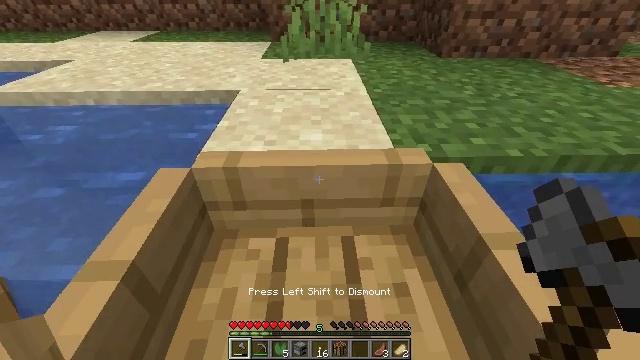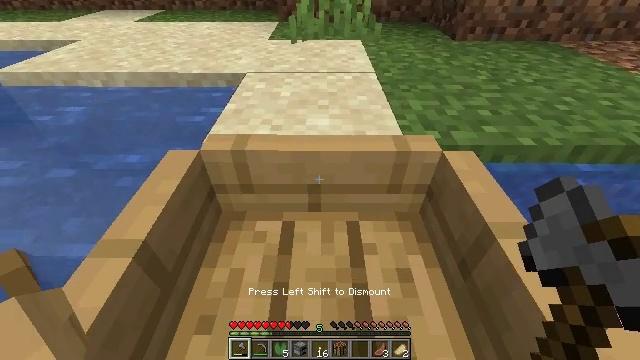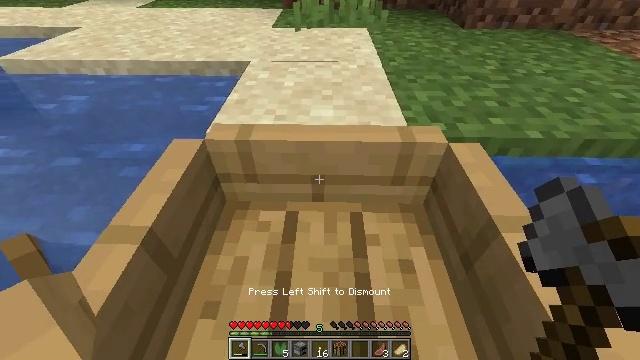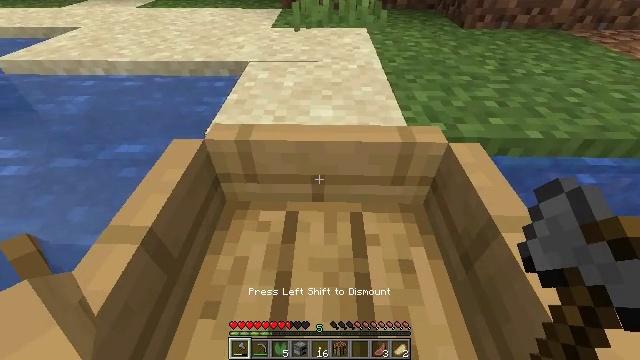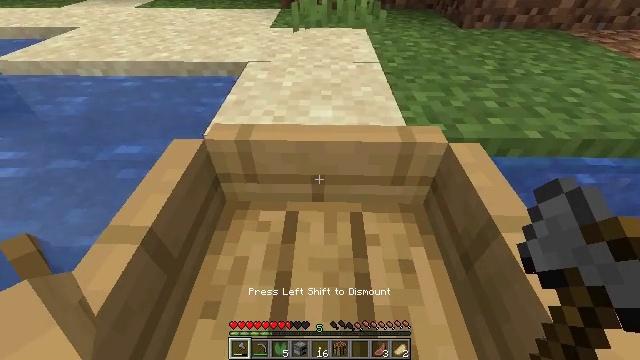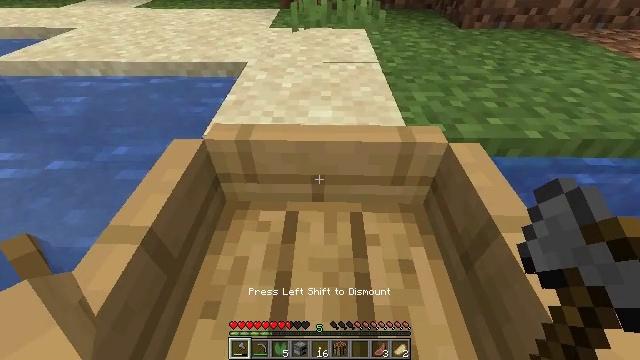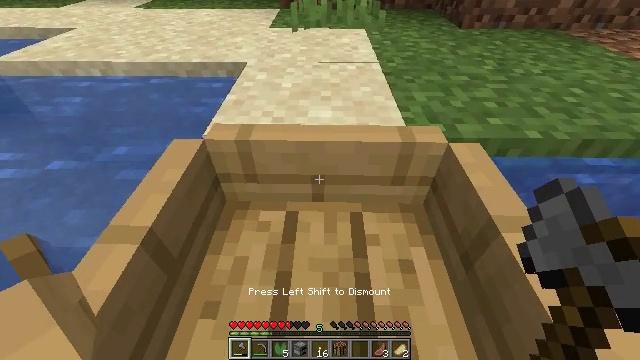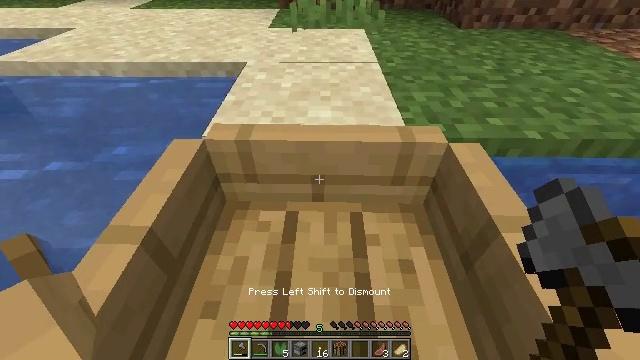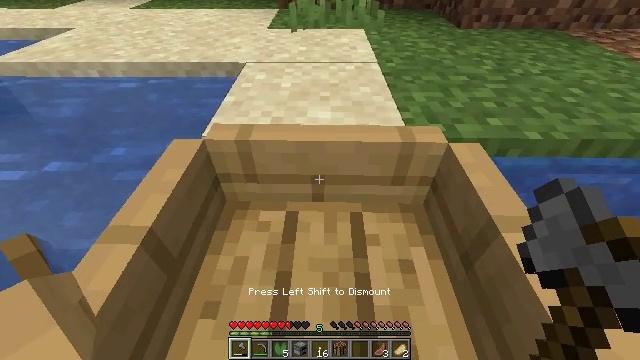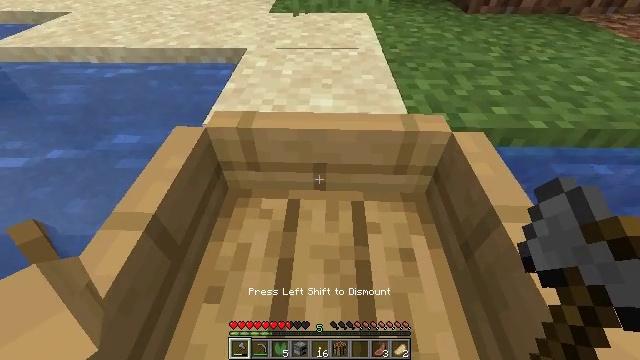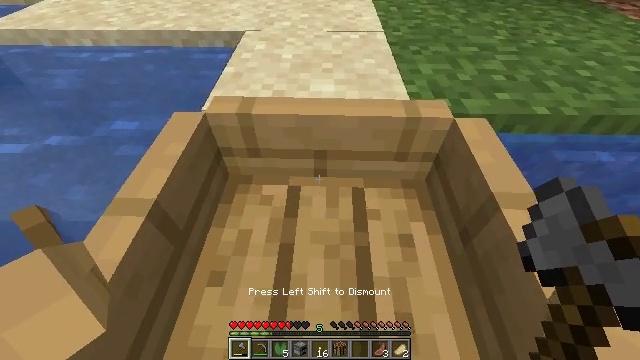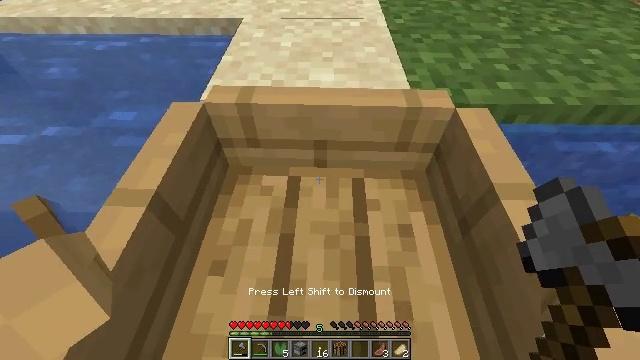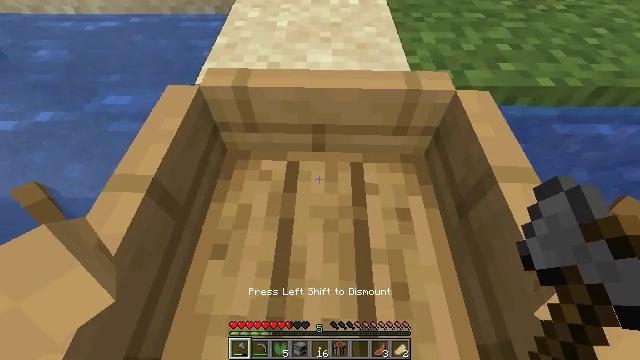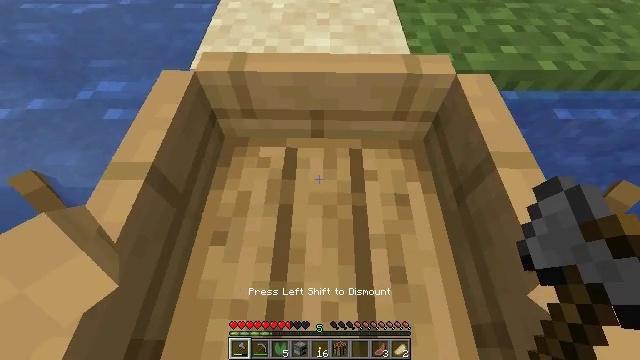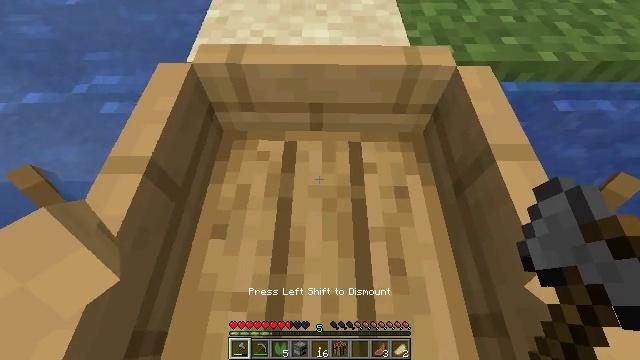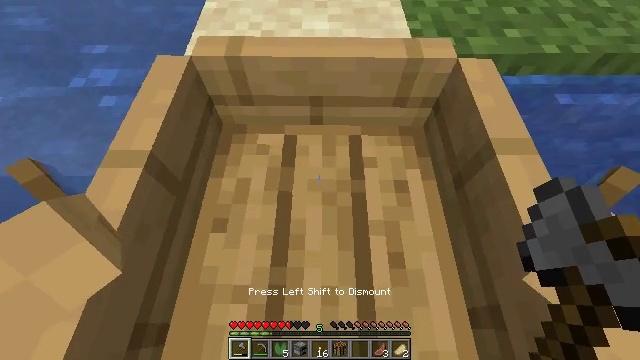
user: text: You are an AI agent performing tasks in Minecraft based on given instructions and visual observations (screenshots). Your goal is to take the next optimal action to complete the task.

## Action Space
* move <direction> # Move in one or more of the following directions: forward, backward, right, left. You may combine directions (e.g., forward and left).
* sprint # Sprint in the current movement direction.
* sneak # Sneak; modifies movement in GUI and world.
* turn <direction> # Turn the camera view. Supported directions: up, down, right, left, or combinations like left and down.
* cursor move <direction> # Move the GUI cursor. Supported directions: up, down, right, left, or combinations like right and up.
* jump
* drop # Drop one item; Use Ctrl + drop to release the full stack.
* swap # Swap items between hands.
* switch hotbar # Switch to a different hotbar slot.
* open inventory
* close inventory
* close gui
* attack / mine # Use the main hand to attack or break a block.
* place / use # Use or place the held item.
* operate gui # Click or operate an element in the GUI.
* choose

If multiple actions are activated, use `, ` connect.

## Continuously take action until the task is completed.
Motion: motion action
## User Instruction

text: Drop a lily pad.
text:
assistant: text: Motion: turn left and down
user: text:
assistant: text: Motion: turn left and down
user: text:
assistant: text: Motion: no_op
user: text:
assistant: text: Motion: no_op
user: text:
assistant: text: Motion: no_op
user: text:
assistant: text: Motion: no_op
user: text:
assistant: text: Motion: no_op
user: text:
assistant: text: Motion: no_op
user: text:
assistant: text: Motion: turn down
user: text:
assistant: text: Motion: turn down
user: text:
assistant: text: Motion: turn down
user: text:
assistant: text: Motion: turn down
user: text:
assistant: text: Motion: turn down
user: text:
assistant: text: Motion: turn down
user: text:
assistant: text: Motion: turn down
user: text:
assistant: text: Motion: turn down
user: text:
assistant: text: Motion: no_op
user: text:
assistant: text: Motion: sneak
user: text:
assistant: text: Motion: sneak
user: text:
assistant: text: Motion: sneak
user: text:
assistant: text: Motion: sneak
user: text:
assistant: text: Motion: sneak, turn down
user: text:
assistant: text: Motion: turn down
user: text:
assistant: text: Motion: turn down
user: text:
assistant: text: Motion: turn down
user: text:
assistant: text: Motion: turn down
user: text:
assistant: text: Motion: no_op
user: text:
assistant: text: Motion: no_op
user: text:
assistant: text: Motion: turn down
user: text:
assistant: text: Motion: turn down